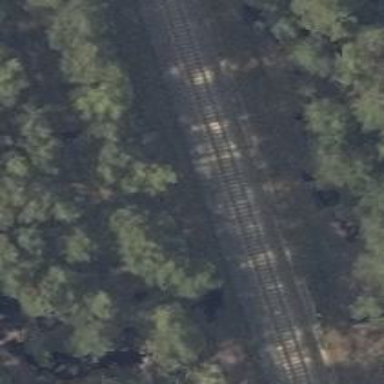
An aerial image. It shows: Railway signal.